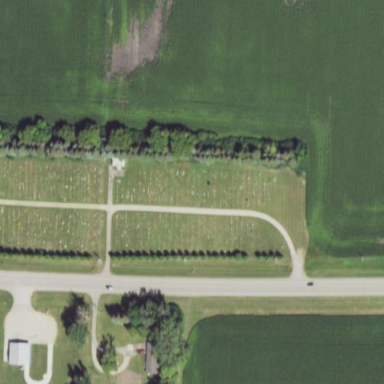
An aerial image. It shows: Cemetery.